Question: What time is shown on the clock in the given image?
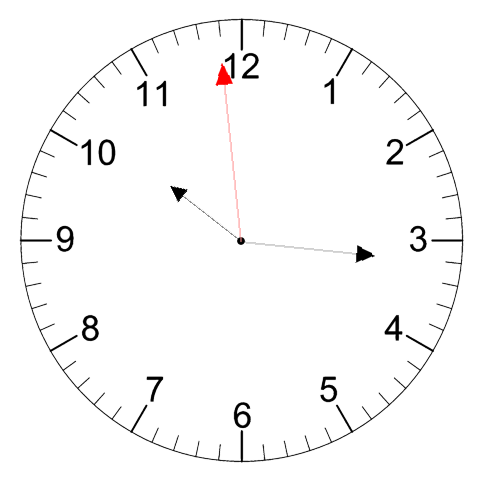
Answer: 10:15:59